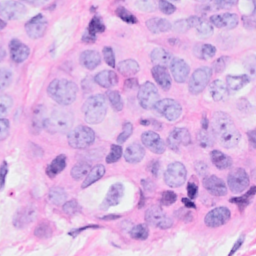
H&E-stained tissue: Breast